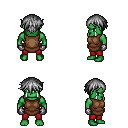
a pixel art fantasy rpg character, male body template, orc, green skin, brown tunic, red pants, gray short bangs hairstyle, metal gloves, four views (front, back, left, right), 2x2 character sprite sheet, small pixel art, hard edges, no anti-aliasing